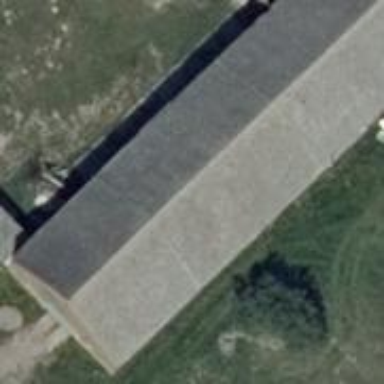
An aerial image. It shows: Barn building.